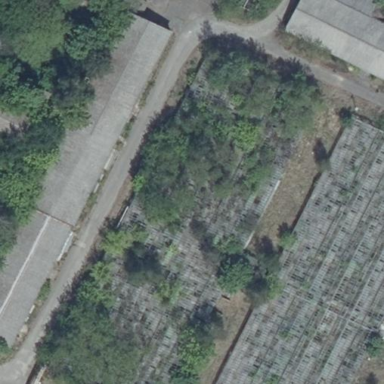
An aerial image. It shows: Greenhouse.